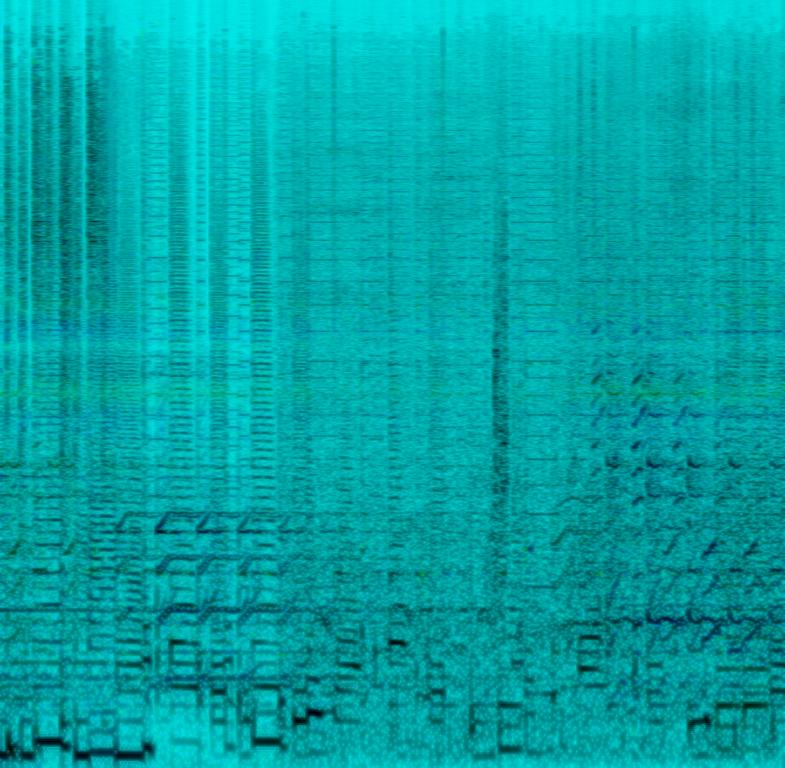
The low quality recording features a distorted, filtered synth bass, echoing female vocal, arpeggiated synth lead melody playing, while there are outdoor sound effects like wind blowing, traffic, skateboard driving in the background. It sounds like a compilation of cool skateboard tricks.